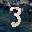
Label: 3